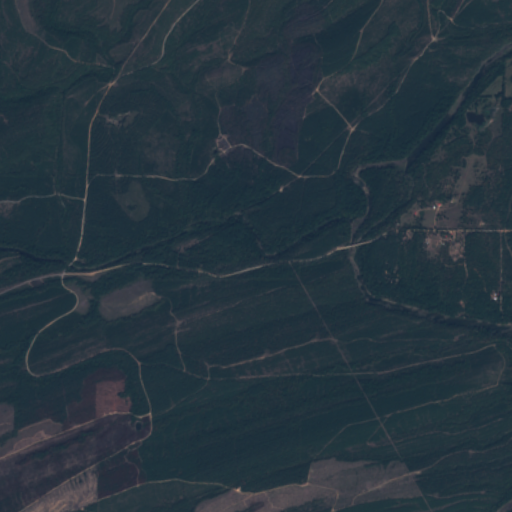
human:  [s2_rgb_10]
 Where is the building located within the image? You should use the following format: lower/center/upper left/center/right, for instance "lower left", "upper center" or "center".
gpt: The building is located in the center right of the image.
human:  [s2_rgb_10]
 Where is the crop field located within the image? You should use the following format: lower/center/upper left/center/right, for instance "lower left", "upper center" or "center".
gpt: There is no crop field in the image.